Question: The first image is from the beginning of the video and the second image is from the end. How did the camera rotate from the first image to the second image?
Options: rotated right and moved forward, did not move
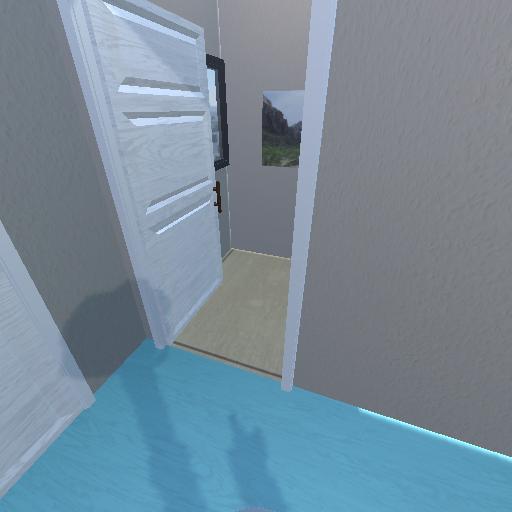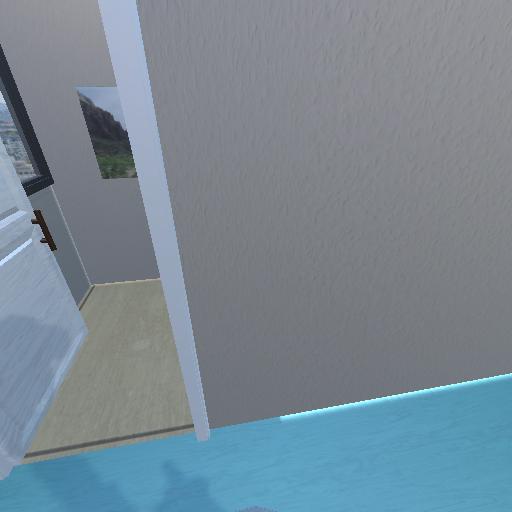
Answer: rotated right and moved forward